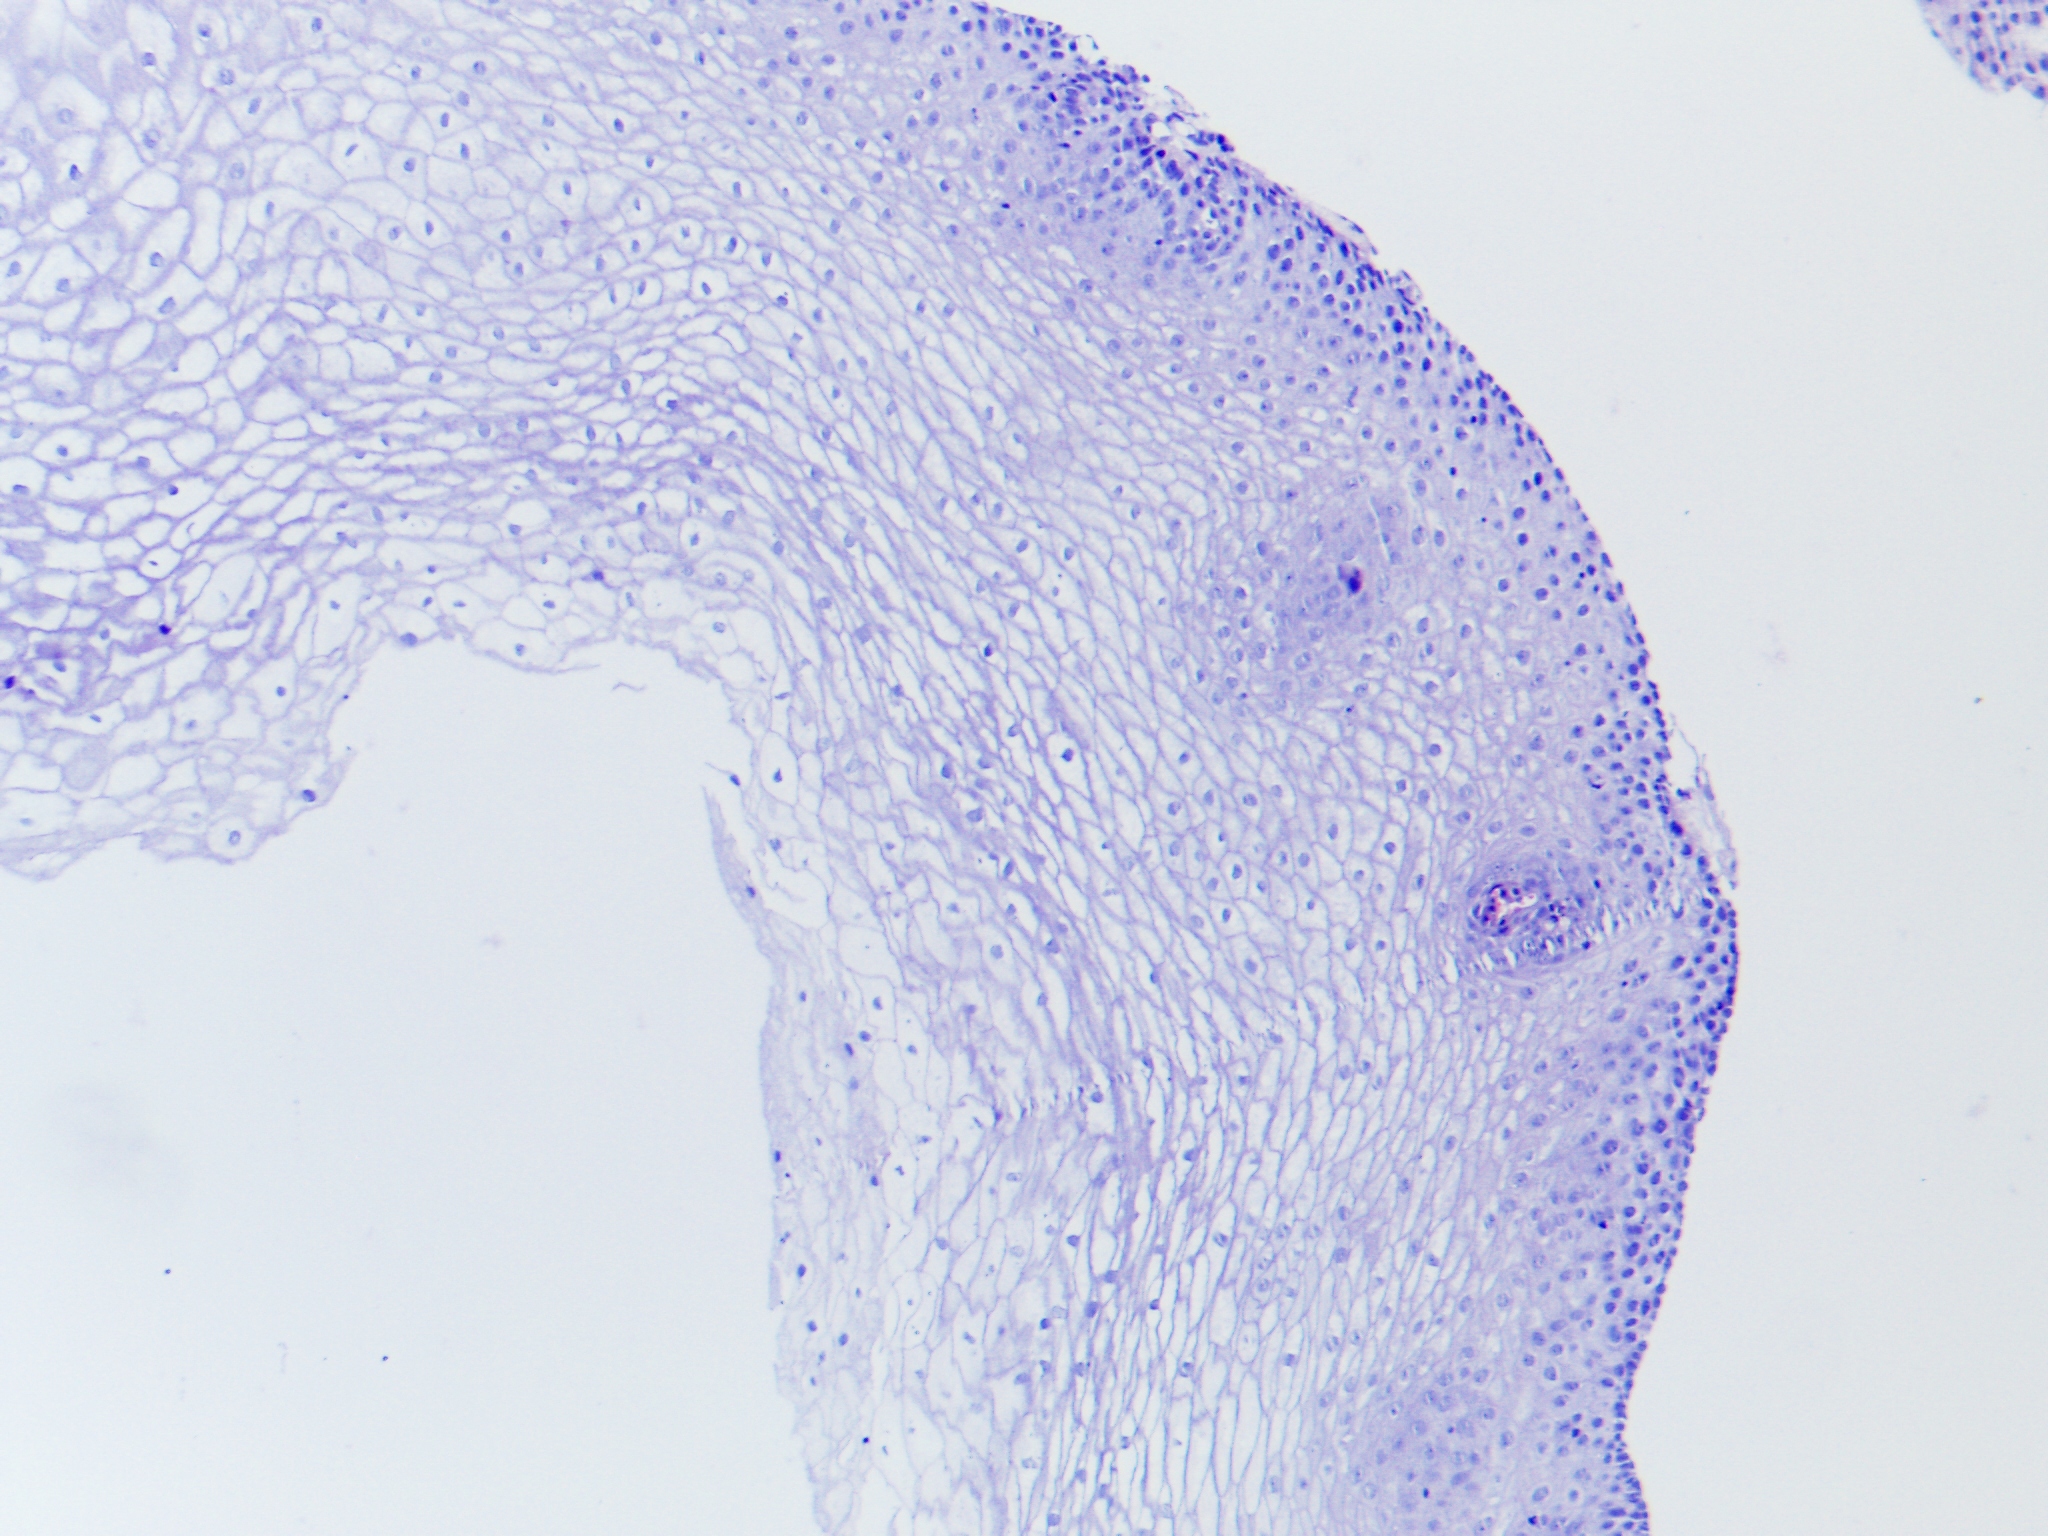
Diagnosis: OSCC